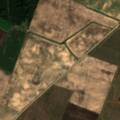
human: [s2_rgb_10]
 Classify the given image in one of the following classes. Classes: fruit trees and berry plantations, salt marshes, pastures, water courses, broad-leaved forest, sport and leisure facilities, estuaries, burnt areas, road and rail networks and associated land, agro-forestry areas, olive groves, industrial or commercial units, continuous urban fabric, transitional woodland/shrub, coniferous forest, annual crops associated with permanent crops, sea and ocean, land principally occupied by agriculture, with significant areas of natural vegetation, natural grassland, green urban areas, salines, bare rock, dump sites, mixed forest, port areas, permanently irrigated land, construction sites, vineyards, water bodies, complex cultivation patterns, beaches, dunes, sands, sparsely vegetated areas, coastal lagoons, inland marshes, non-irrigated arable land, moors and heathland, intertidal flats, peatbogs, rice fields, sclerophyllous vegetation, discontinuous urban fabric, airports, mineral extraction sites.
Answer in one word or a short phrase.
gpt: non-irrigated arable land, broad-leaved forest, transitional woodland/shrub